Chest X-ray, AP view. Patient: 63 years old, sex M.
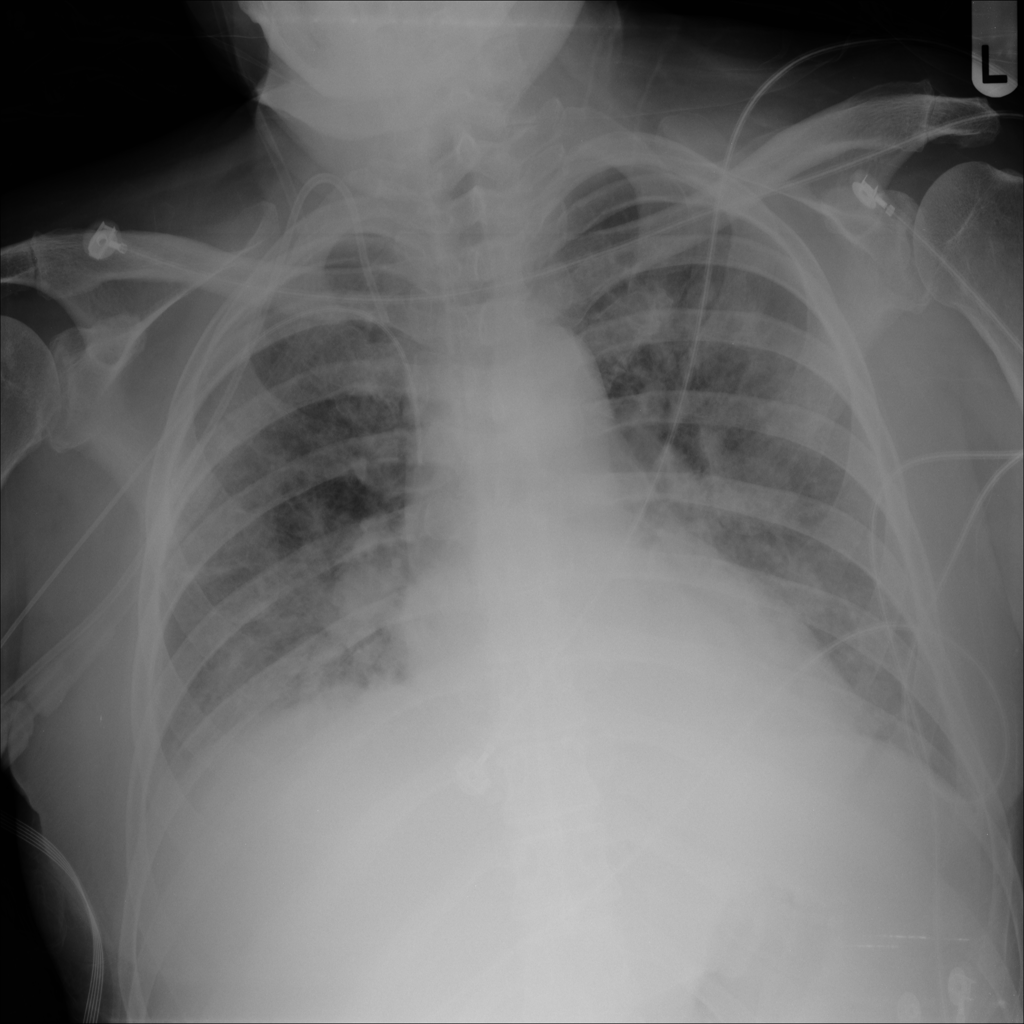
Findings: No Finding